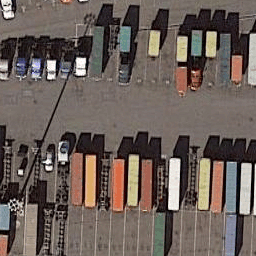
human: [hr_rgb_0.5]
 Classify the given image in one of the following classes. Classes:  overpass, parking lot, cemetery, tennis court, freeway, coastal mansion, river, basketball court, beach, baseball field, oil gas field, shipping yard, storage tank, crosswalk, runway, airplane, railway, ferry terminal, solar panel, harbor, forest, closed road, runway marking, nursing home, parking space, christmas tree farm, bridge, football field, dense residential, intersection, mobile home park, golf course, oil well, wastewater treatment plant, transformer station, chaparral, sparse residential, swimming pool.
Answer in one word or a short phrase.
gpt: shipping yard